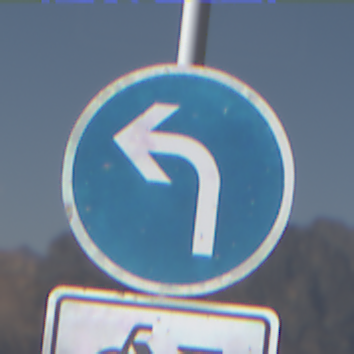
Verkehrszeichen: VorgeschriebeneFahrtrichtungLinks
Zusatzzeichen unten: EinspurigeFahrzeugeFrei2
Umgebung: Outdoor, Nature
Tageszeit: Midday
Wetter: Clear
Licht: Natural
Jahreszeit: NotSpecified
Kontrast: HighContrast